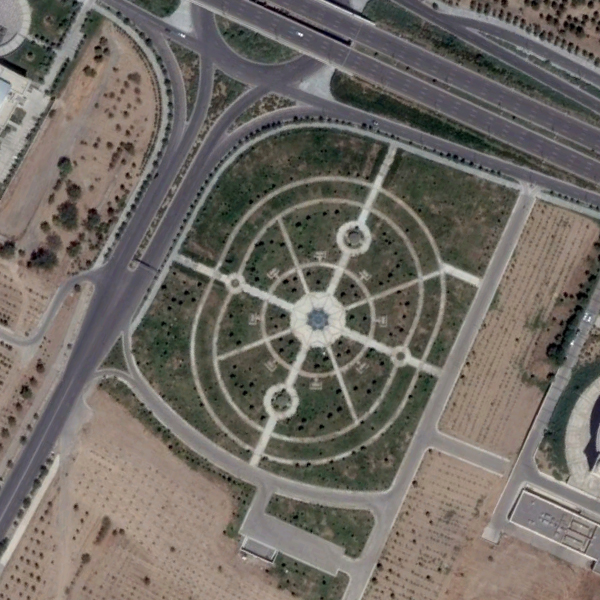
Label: Square